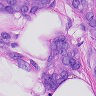
Metastatic tissue present: yes